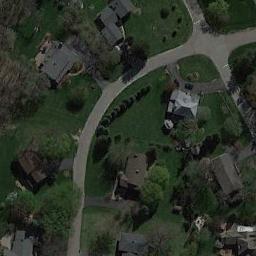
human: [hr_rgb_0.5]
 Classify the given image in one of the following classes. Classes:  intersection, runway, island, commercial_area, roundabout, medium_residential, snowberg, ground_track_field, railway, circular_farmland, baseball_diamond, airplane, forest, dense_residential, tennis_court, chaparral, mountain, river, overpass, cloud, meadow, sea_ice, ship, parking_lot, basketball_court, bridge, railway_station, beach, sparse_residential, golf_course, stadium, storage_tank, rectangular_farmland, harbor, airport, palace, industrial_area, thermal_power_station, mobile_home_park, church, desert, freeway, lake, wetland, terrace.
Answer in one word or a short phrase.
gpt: medium_residential